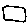
Label: square